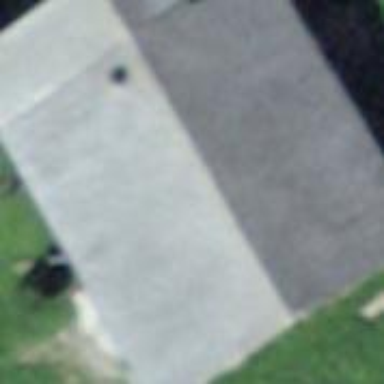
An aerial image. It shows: Cabin is depicted in the image.